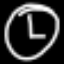
Label: clock